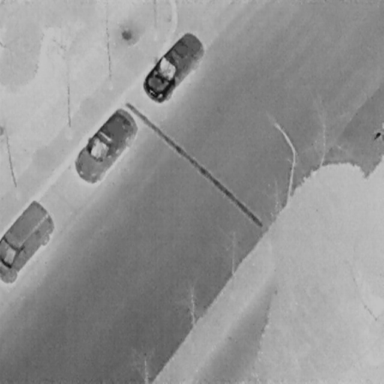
There are three Cars in the infrared image.